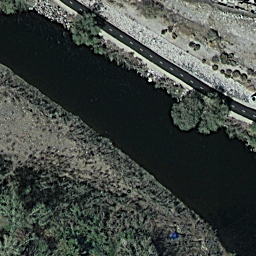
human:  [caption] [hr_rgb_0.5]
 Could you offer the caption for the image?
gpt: Green plants flourish on one bank of a river with a road on the other side .

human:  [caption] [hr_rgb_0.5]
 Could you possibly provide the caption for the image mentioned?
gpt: A river with a road on one bank and plants on the other side .

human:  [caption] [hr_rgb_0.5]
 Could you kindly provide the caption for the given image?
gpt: Lots of green plants flourish on one bank of a river with a road on the other side .

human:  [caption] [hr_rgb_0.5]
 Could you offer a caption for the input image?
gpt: It is a river with black water and a road on one bank of the river .

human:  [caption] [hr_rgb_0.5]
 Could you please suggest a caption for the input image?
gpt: A river with black water go through the area with some plants on one bank and a road on the other side .